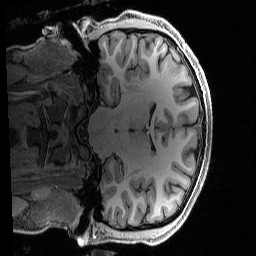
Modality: T1w
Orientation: coronal
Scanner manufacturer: siemens
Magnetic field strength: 3 T
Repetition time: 2.5 s
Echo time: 0.0029 s